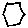
Label: hexagon